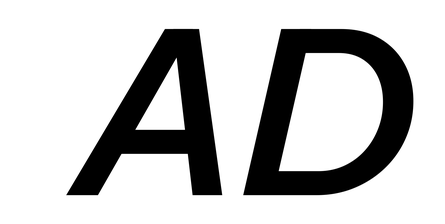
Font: InstrumentSans-Italic_SemiBold_Italic